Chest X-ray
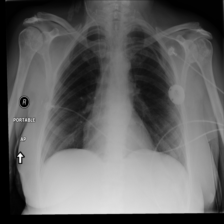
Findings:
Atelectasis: negative
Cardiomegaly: negative
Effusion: negative
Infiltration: negative
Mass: negative
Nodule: negative
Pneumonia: negative
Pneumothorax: negative
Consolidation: negative
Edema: negative
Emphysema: negative
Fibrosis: negative
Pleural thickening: negative
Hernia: negative